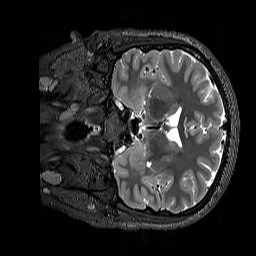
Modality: T2w
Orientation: coronal
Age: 22
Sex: female
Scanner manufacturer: siemens
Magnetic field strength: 3 T
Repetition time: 3.2 s
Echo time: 0.728 s